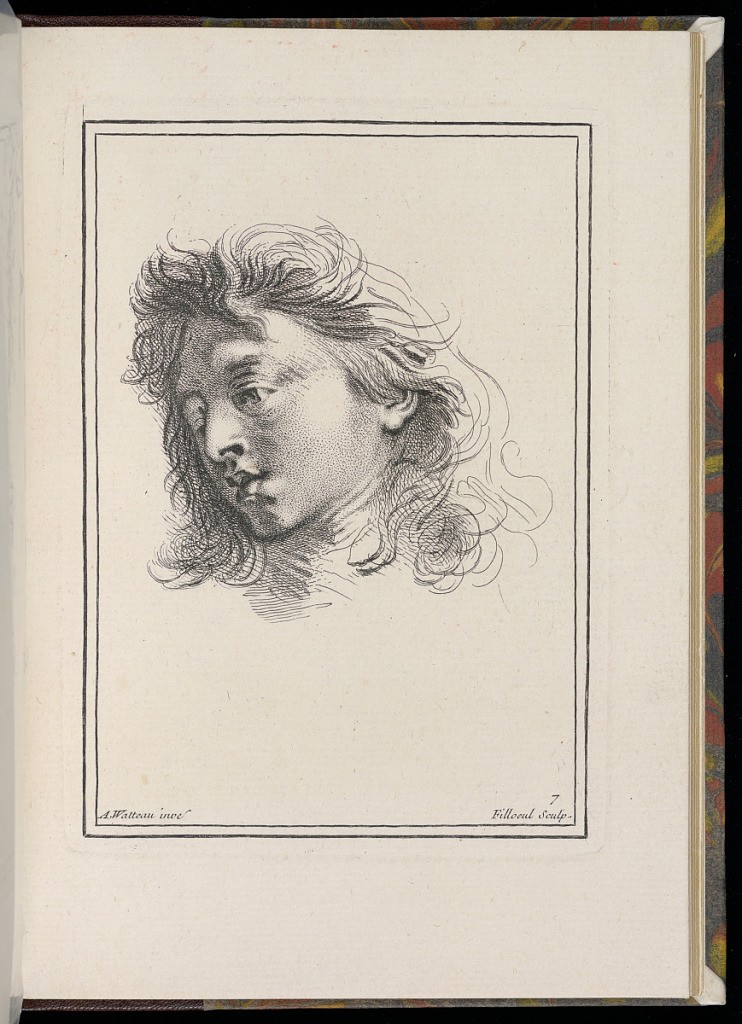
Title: Study of a Man's Head
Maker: Antoine Watteau, French, 1684–1721
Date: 1734
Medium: Etching on laid paper
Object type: Print
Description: Study of a man's head after A. Watteau. The man has long wavy hair, his face is turned to the left and his eyes and head are slightly downturned. The plate is numbered and signed.